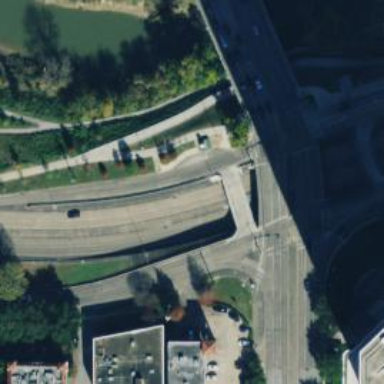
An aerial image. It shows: Tertiary_link road with bridge.